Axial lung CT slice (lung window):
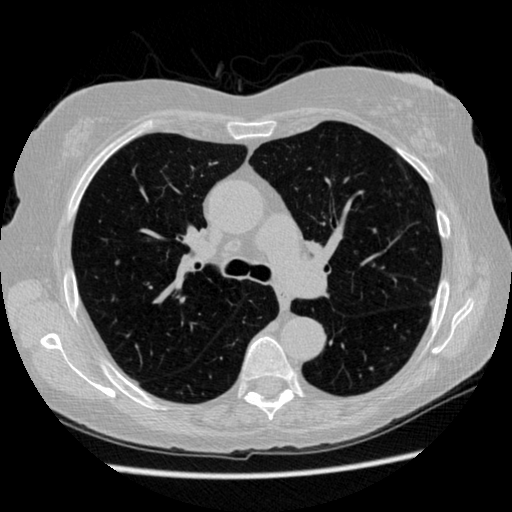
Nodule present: no